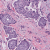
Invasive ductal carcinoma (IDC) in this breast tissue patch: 1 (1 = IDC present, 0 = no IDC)